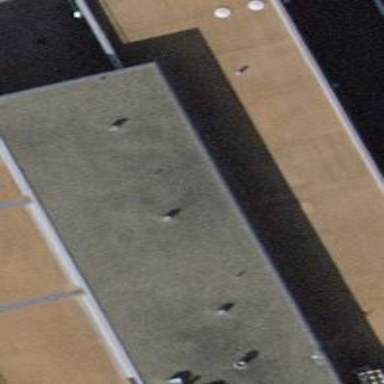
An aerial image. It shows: Office building with flat roof.